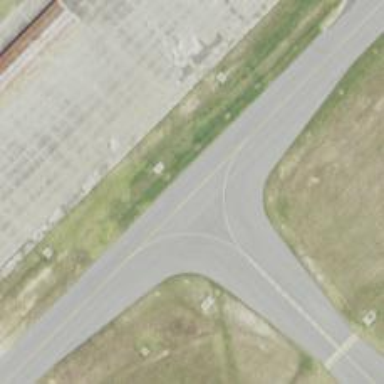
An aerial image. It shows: View of taxiway at the airport.